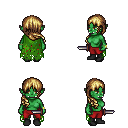
a pixel art fantasy rpg character, female body template, orc, green skin, green tattered cape, red pants, blonde right-swept hairstyle, bracelets, black shoes, dagger, four views (front, back, left, right), 2x2 character sprite sheet, small pixel art, hard edges, no anti-aliasing